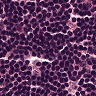
Metastatic tissue present: no